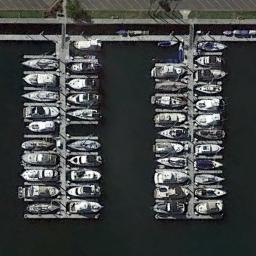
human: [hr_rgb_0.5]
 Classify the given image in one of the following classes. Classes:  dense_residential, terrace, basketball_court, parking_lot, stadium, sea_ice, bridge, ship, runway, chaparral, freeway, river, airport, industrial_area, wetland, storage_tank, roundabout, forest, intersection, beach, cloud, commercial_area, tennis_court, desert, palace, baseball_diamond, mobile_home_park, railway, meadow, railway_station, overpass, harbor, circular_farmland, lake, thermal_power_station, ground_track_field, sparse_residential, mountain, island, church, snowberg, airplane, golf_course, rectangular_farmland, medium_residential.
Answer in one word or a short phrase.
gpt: harbor